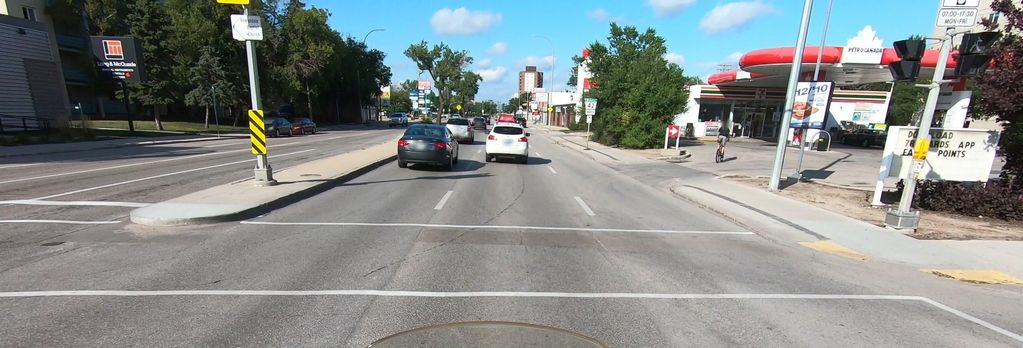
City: winnipeg